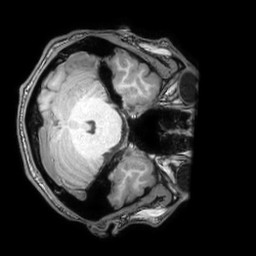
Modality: T1w
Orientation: axial
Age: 25
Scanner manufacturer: philips
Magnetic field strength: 3 T
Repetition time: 0.007 s
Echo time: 0.003501 s